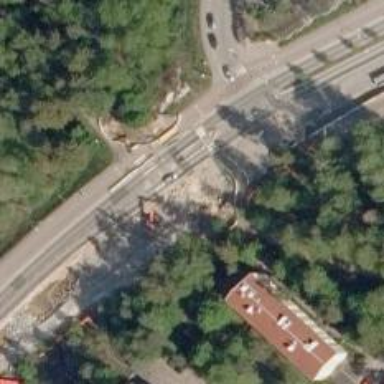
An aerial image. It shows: Railway crossing.